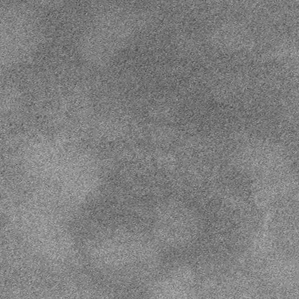
Label: frost